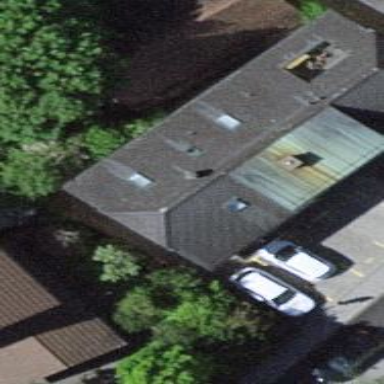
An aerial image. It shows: House with half-hipped roof shape.